Question: I am trying to have a name field that people can put there name in and it will send to a php page.
I have got this working without the spaces with this code...
'''
- (IBAction)Submit:(id)sender {
NSString *strURL=[NSString stringWithFormat:@"http://www.bigwavemedia.co.uk/ios/contact.php?name=%@", nameField.text];
NSURL *url=[NSURL URLWithString:strURL];
self.request=[NSURLRequest requestWithURL:url];
self.nsCon=[[NSURLConnection alloc] initWithRequest:self.request delegate:self];
NSLog(@"out put = %@", self.request);
}
'''
But as soon as I use a space adder fix it wont be picked up by my php page, evan though the log says its working.

'''
- (IBAction)Submit:(id)sender {
NSString *strURL=[NSString stringWithFormat:@"http://www.bigwavemedia.co.uk/ios/contact.php?name=", nameField.text];
strURL = [strURL stringByAppendingString:nameField.text];
strURL = [strURL stringByAppendingString:@"'"];
strURL = [strURL stringByReplacingOccurrencesOfString:@" " withString:@"%20"];
NSURL *url=[NSURL URLWithString:strURL];
self.request=[NSURLRequest requestWithURL:url];
self.nsCon=[[NSURLConnection alloc] initWithRequest:self.request delegate:self];
NSLog(@"out put = %@", self.request);
}
'''
Have I got a syntax error, or approaching this method in the wrong way?
My .h file
'''
#import <UIKit/UIKit.h>
@interface ContactViewController : UIViewController <UITextFieldDelegate, UITextViewDelegate, NSURLConnectionDataDelegate>{
IBOutlet UITextField *nameField;
}
- (IBAction)Submit:(id)sender;
@property (nonatomic, retain) IBOutlet UITextField *nameField;
@property (strong) NSURLConnection *nsCon;
@property (strong) NSURLConnection *request;
@property (strong) NSURLConnection *receivedData;
@end
'''
Thanks
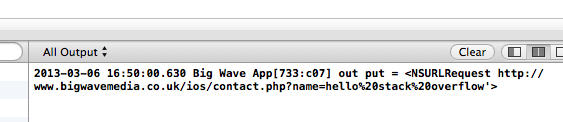
Answer: You need to use 'stringByAddingPercentEscapesUsingEncoding' before you make a request.
'''
NSURL *url = [NSURL URLWithString:
[[str stringByAddingPercentEscapesUsingEncoding: NSUTF8StringEncoding]
stringByTrimmingCharactersInSet:[NSCharacterSet whitespaceAndNewlineCharacterSet]]];
'''
For your code try this.
'''
- (IBAction)Submit:(id)sender {
NSString *strURL=[NSString stringWithFormat:@"http://www.bigwavemedia.co.uk/ios/contact.php?name=%@", nameField.text];
NSURL *url = [NSURL URLWithString:
[[strURL stringByAddingPercentEscapesUsingEncoding: NSUTF8StringEncoding]
stringByTrimmingCharactersInSet:[NSCharacterSet whitespaceAndNewlineCharacterSet]]];
self.request=[NSURLRequest requestWithURL:url];
self.nsCon=[[NSURLConnection alloc] initWithRequest:self.request delegate:self];
NSLog(@"out put = %@", self.request);
}
'''